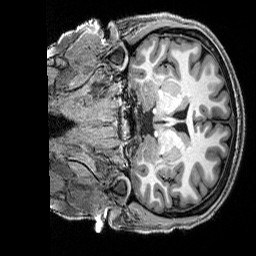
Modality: T1w
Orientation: coronal
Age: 24
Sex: female
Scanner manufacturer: siemens
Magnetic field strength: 3 T
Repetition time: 2.8 s
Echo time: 0.00212 s